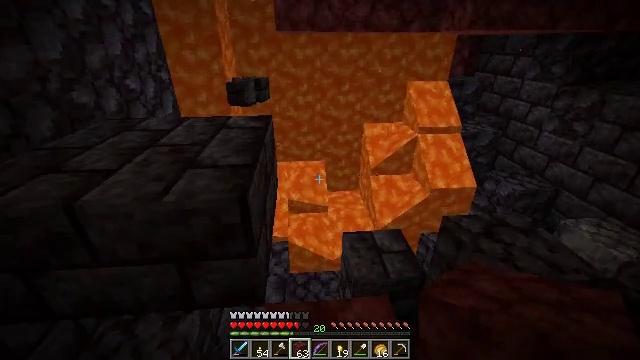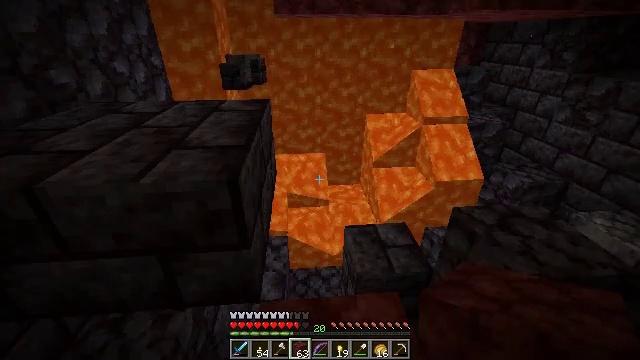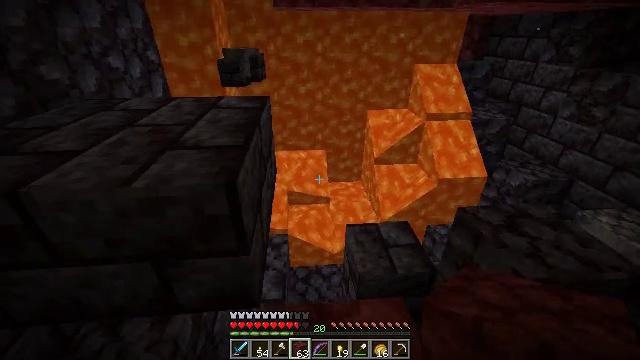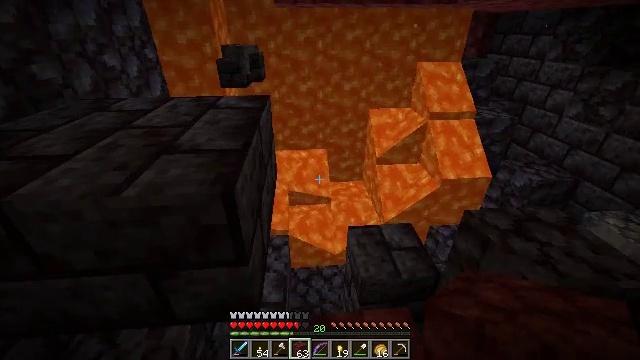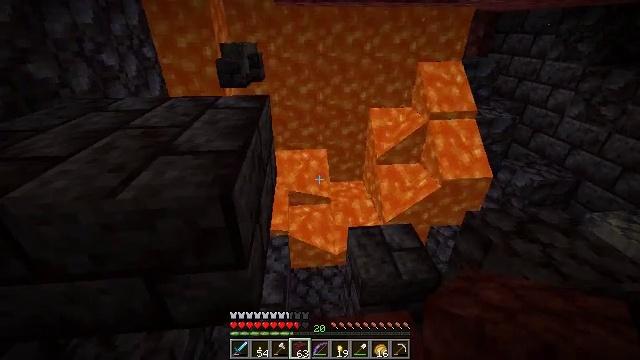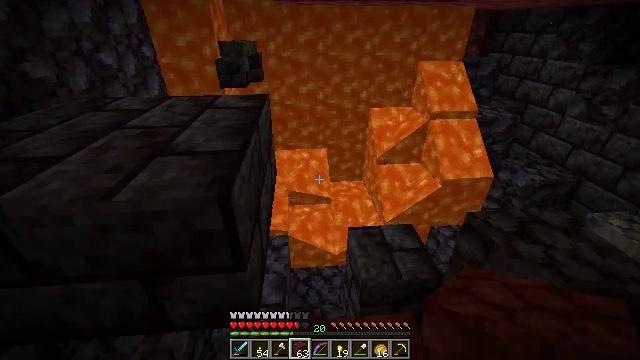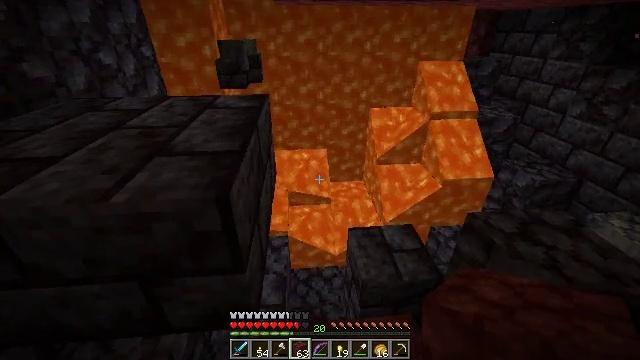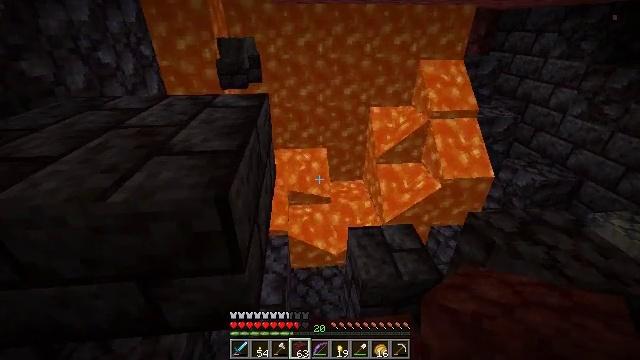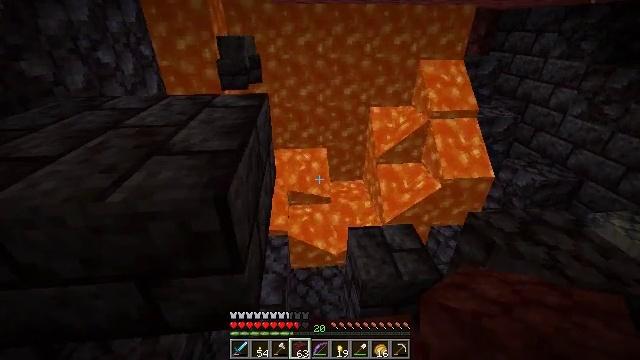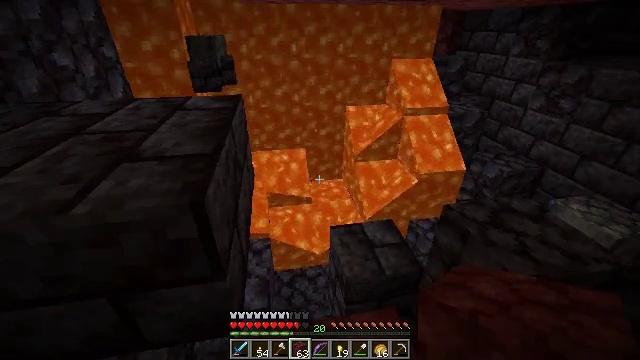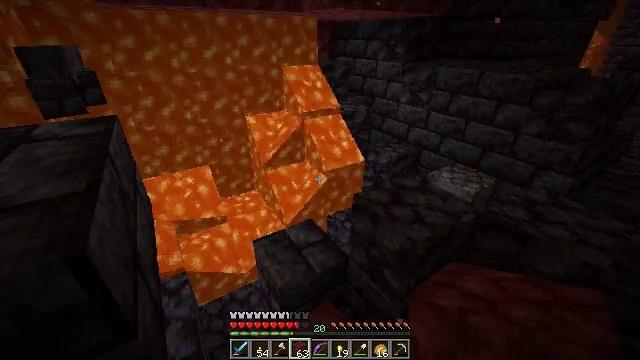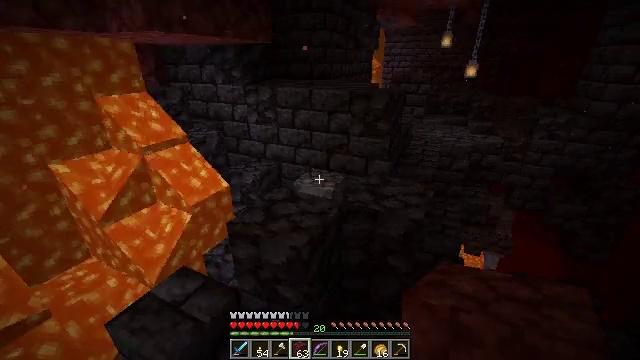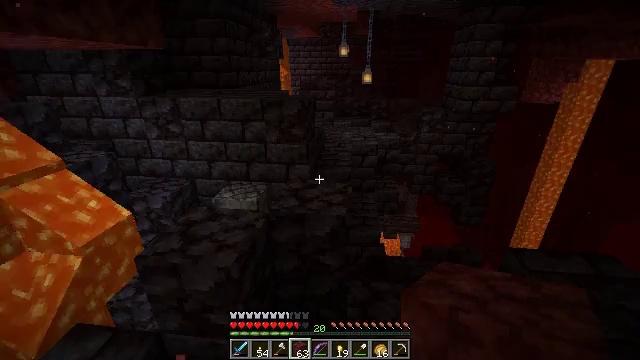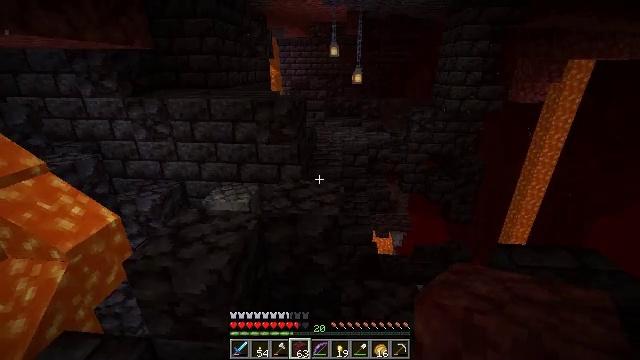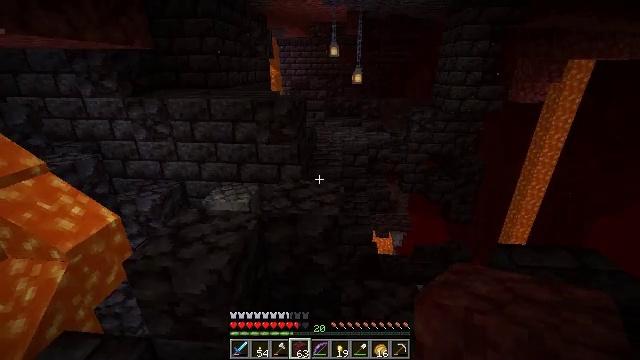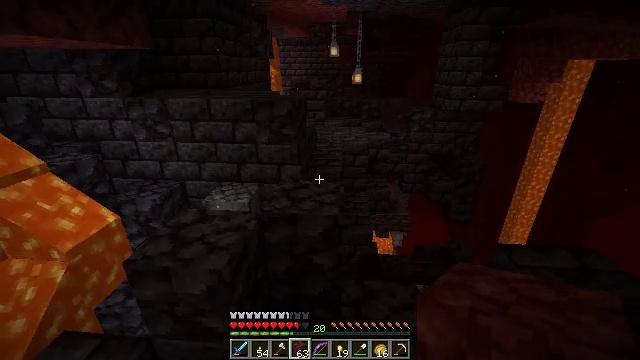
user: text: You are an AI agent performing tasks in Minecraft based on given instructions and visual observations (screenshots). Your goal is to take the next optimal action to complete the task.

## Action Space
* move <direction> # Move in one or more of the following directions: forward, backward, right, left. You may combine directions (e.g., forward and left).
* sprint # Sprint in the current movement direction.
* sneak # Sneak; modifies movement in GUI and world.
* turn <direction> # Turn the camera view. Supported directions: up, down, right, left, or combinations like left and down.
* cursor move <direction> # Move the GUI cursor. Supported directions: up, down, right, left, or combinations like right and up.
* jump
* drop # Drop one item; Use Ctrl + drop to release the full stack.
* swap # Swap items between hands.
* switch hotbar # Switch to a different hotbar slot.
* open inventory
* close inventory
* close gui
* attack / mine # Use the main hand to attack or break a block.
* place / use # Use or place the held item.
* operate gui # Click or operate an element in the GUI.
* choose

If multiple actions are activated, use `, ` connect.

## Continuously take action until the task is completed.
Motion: motion action
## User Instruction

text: Extract materials from gilded blackstone.
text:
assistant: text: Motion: no_op
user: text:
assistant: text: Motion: no_op
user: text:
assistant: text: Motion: no_op
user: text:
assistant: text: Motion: no_op
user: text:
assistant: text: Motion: no_op
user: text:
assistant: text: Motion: no_op
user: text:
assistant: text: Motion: no_op
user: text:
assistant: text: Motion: no_op
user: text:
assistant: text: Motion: turn right
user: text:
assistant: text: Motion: turn right and up
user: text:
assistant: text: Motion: turn right and up
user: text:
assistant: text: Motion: turn right and up
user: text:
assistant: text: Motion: turn right
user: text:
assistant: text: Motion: no_op
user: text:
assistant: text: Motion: no_op
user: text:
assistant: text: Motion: no_op
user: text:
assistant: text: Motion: no_op
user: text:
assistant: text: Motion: no_op
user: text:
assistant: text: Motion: turn right and up
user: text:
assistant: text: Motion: turn right and up
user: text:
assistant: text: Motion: turn right and up
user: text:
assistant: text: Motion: no_op
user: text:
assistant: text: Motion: no_op
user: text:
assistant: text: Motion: no_op
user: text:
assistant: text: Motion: no_op
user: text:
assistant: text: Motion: no_op
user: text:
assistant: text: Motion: no_op
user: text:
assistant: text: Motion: no_op
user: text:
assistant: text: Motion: turn right and down
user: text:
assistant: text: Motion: turn right and down